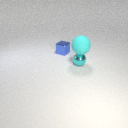
small blue metal cube behind small cyan metal sphere